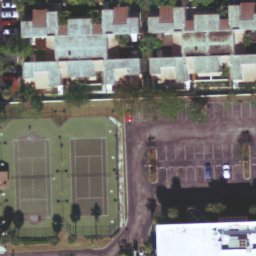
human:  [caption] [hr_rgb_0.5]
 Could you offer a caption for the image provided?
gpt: There are two tennis courts arranged neatly surrounded by some buildings .

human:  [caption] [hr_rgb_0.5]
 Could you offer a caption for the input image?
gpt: Two tennis courts arranged neatly are surrounded by some buildings and a parking lot .

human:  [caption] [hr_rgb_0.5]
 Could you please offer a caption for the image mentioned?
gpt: There are two tennis courts arranged neatly and surrounded by some buildings and a parkinglot .

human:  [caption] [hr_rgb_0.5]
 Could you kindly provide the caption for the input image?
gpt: Two tennis courts arranged neatly with a parking lot and some buildings beside .

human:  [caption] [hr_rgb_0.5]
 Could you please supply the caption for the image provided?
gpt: There are two tennis courts arranged neatly and surrounded by some buildings .